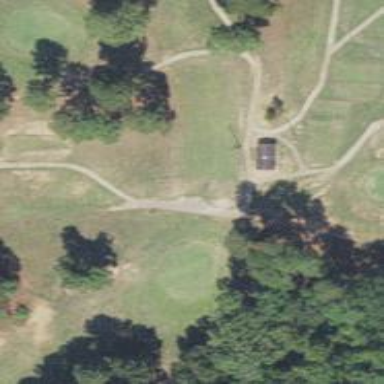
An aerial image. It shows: Golf cartpath that is also road path.